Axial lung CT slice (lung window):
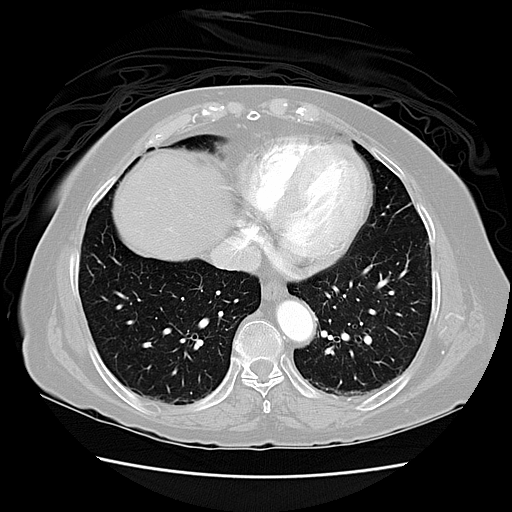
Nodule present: no